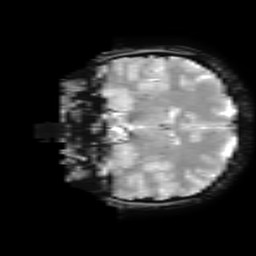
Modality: T2starw
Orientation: coronal
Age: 28
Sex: female
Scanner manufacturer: ge
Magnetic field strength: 3 T
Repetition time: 0.65 s
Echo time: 0.02 s